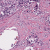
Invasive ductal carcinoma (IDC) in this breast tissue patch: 1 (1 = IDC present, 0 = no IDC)